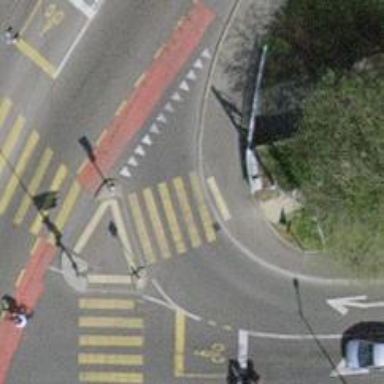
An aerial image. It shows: Uncontrolled zebra crossing on the road.